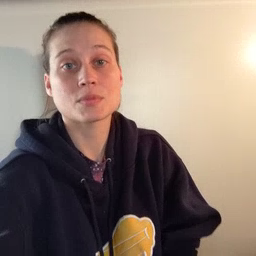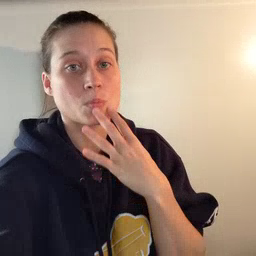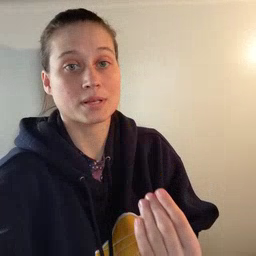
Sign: wet